Interaction volume radius: 5 \u00c5
Interaction volume height: 25 \u00c5
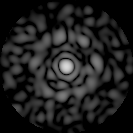
Disorder parameter: 0.8325